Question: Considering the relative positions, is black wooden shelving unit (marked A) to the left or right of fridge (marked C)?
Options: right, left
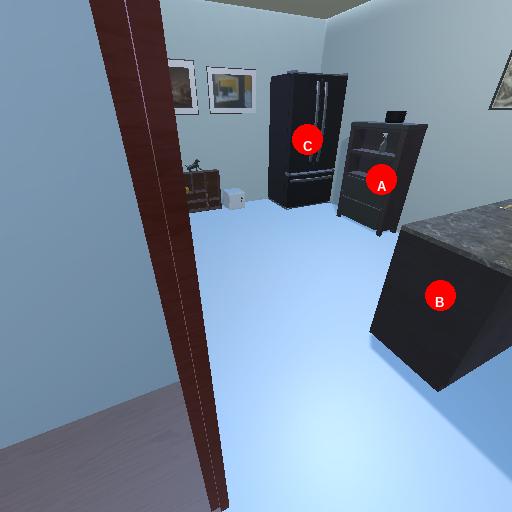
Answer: right